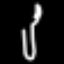
Label: fork